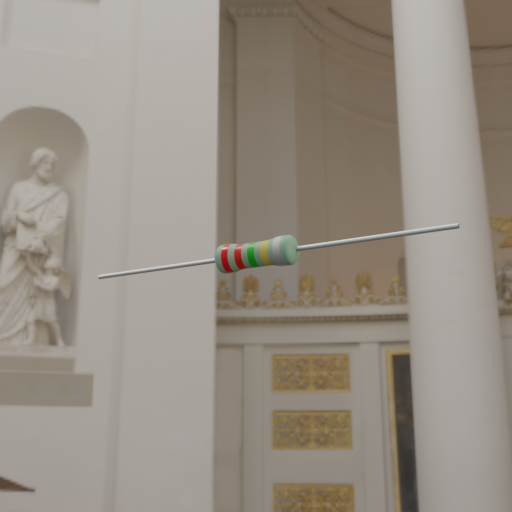
Resistor colour bands (in order): red, red, green, gold, silver